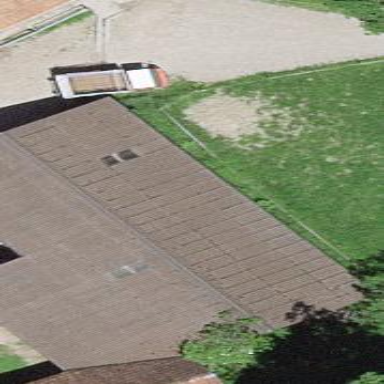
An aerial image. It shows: Shed.